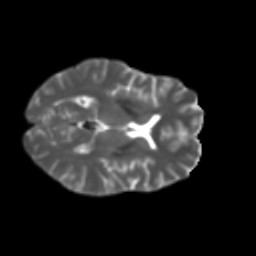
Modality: T2w
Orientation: axial
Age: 54
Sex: female
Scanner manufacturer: ge
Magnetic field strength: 3 T
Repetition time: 7.8 s
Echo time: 0.0606 s